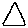
Label: triangle